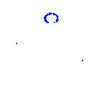
Particle: proton